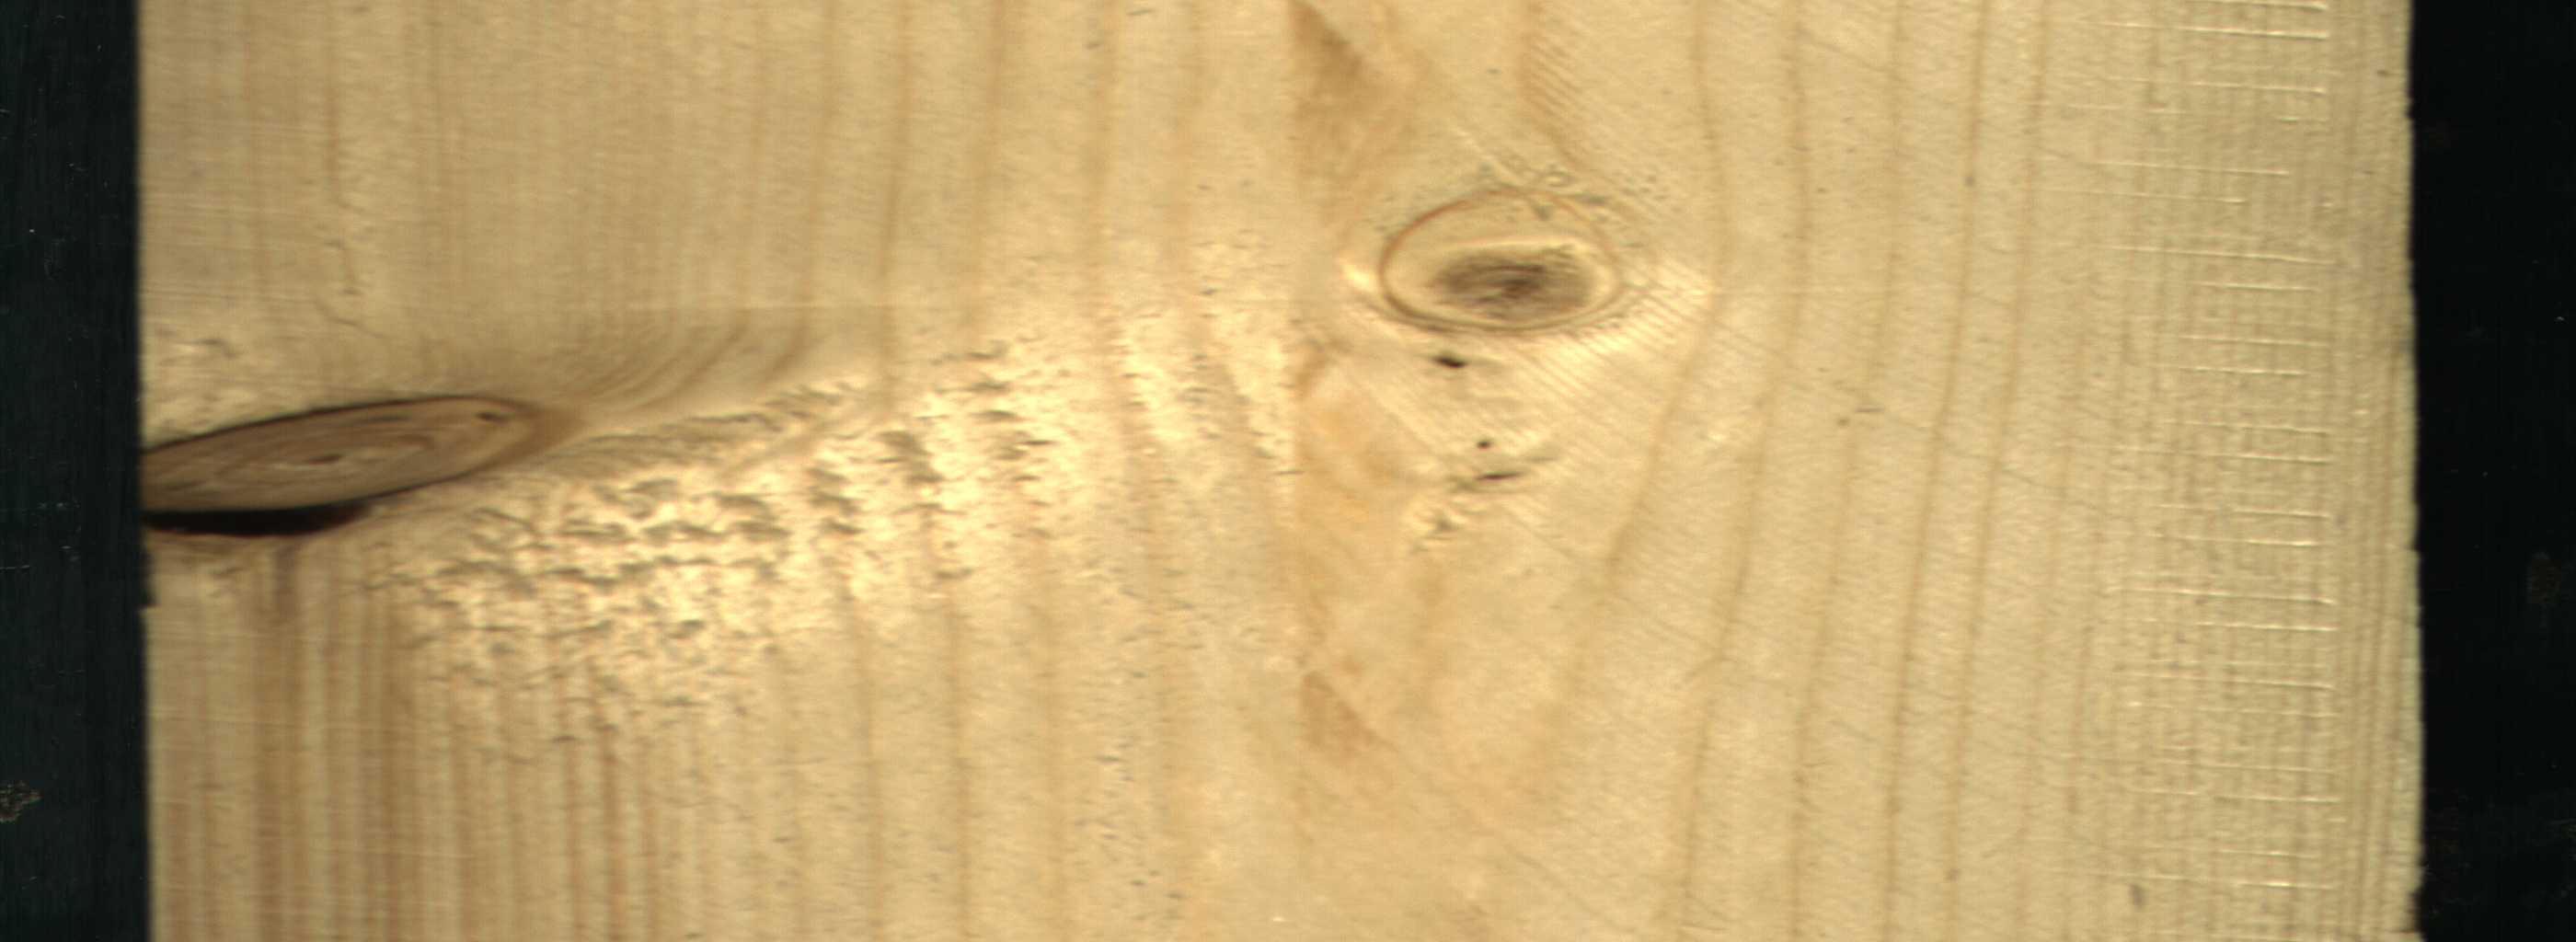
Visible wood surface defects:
Dead_Knot
Live_Knot